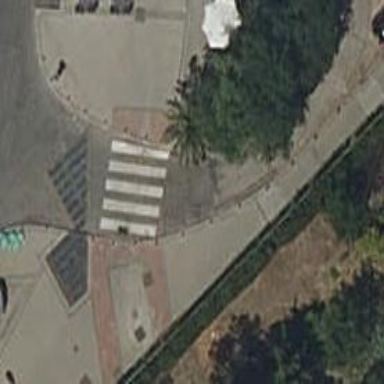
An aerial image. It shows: Uncontrolled crossing on the road.